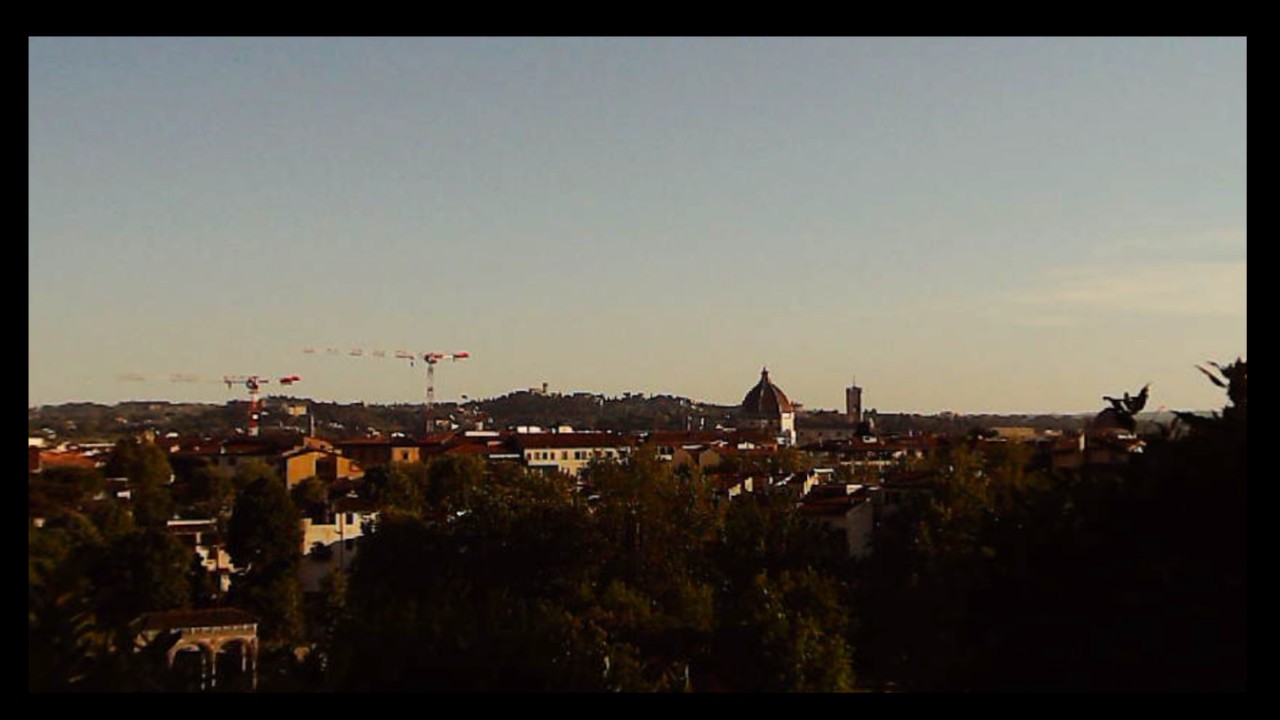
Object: Betafpv air75